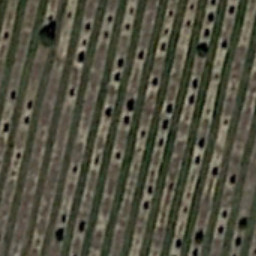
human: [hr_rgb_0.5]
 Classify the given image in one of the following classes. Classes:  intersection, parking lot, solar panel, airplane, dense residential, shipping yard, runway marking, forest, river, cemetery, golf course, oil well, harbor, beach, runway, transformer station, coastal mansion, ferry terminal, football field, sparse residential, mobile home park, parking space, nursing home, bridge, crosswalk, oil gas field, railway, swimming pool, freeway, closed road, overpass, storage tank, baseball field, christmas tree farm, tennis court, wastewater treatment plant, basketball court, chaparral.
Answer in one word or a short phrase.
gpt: christmas tree farm